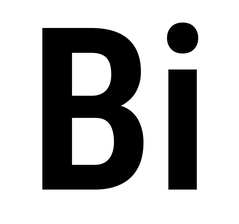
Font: Roboto_Condensed_SemiBold